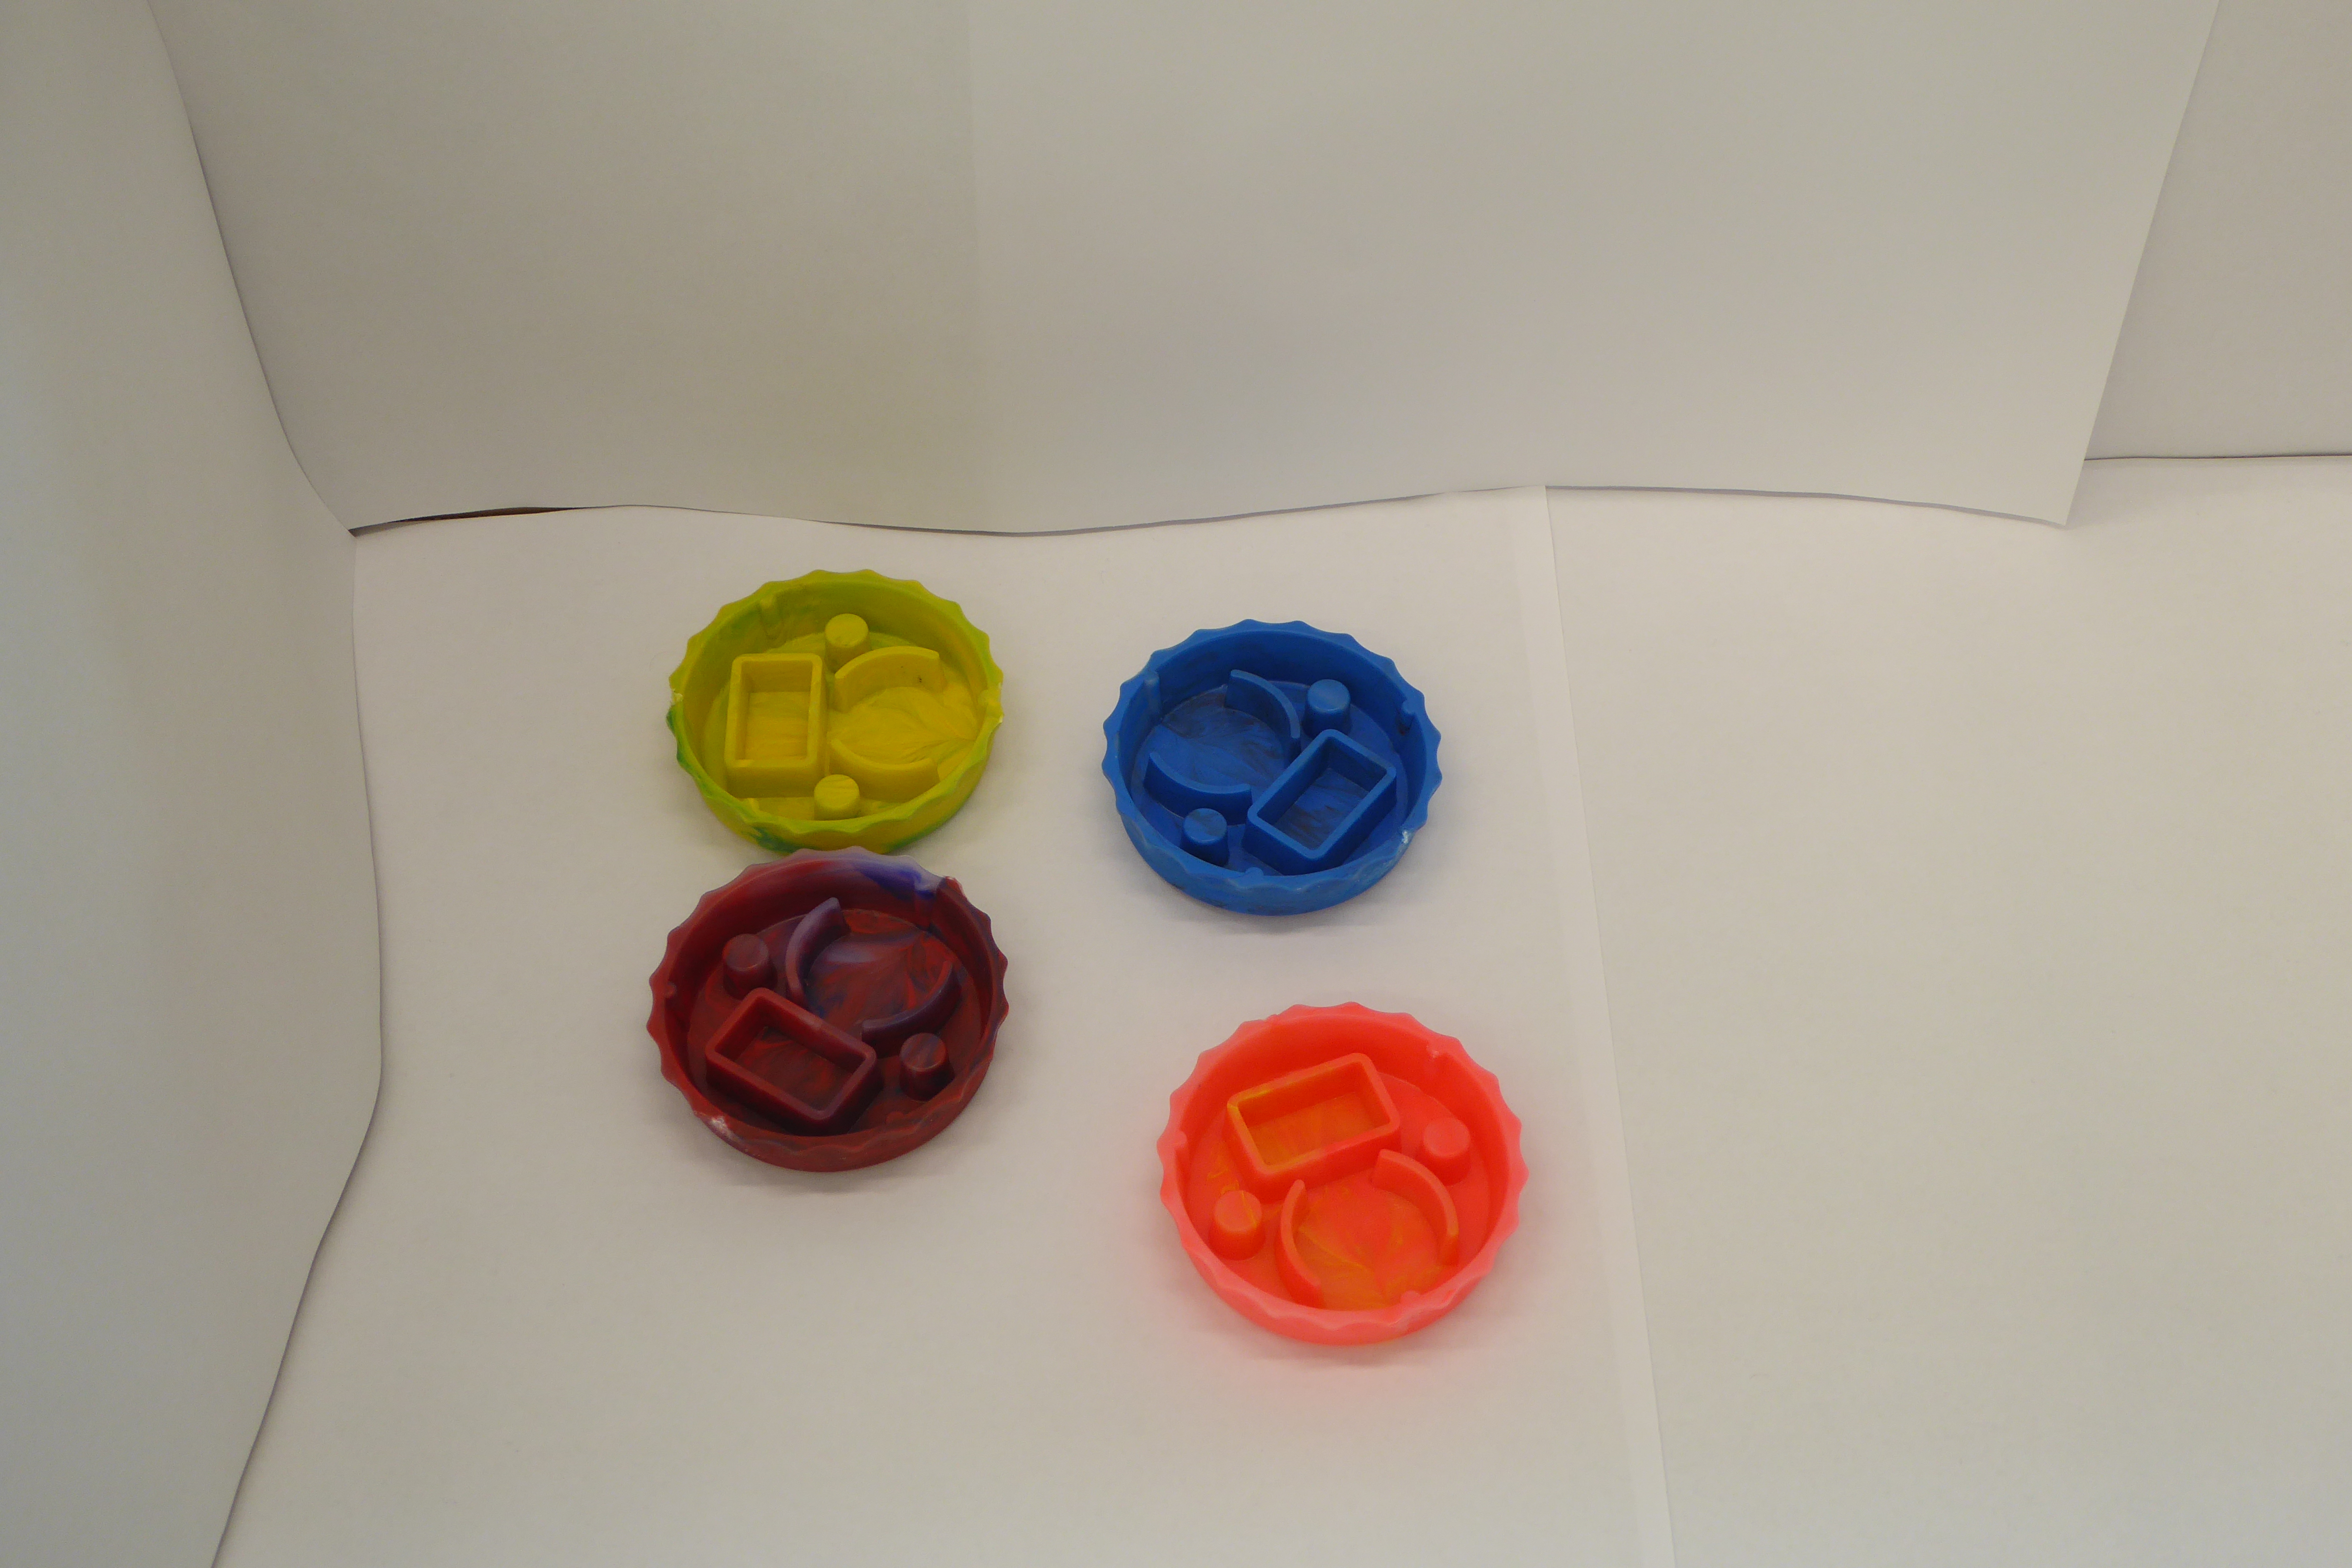
Label: Bottle Opener - Cover